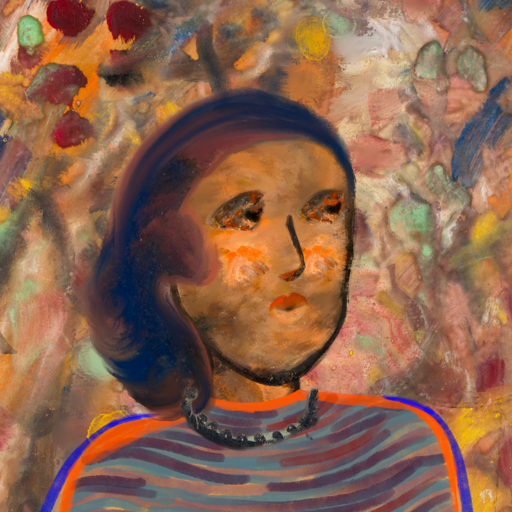
Background: Mother_And_Son_Mother, Head And Neck Side: Gypsy_Queen, Face Side: Gypsy_Queen, Bust: Experience, Hair Side: Mother_And_Son_Son, Head Accessory: Blank, Second Necklace: Blank, Necklace: Childish, Baby: Blank